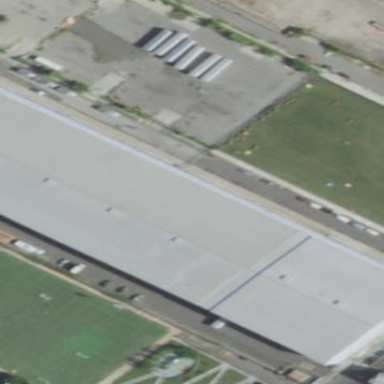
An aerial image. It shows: Warehouse.